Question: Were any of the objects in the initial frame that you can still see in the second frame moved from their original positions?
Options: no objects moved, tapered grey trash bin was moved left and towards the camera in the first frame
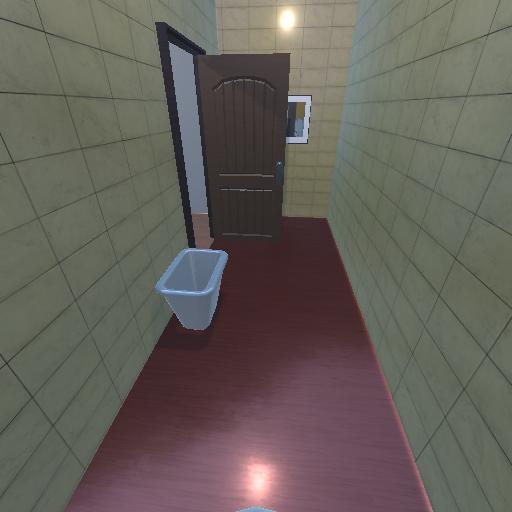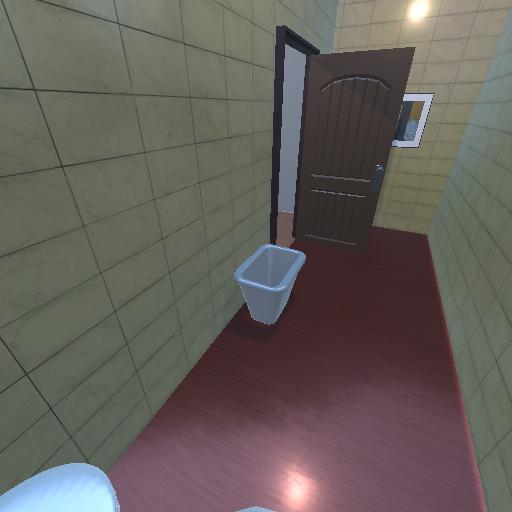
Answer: no objects moved